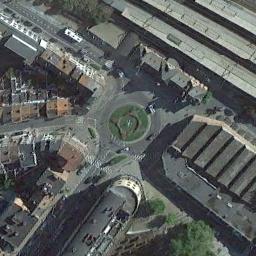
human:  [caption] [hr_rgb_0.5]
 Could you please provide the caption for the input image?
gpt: The roundabout is next to buildings and trees .

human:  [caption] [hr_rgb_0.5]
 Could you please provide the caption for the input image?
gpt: Many buildings of different shapes are beside the roundabout .

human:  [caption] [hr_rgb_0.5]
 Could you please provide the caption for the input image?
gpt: The roundabout with some exits and entrances is in the commercial area .

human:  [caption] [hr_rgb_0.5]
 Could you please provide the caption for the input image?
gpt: There are many bifurcation roads with many moving and waiting vehicles, And many neatly arranged tall buildings and some trees around the roundabout .

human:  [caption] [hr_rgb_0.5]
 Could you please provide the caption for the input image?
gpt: There are some buildings around the roundabout .